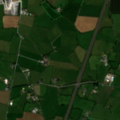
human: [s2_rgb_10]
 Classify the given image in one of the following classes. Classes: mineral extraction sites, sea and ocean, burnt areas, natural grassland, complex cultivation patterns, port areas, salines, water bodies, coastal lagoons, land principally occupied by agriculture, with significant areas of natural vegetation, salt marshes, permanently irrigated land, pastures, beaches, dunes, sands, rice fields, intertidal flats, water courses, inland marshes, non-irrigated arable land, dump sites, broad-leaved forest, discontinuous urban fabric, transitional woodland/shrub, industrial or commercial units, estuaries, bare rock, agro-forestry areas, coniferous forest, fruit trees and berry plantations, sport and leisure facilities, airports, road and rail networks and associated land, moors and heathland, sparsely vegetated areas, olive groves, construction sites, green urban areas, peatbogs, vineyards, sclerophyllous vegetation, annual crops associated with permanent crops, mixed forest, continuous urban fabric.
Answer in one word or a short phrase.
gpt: non-irrigated arable land, pastures